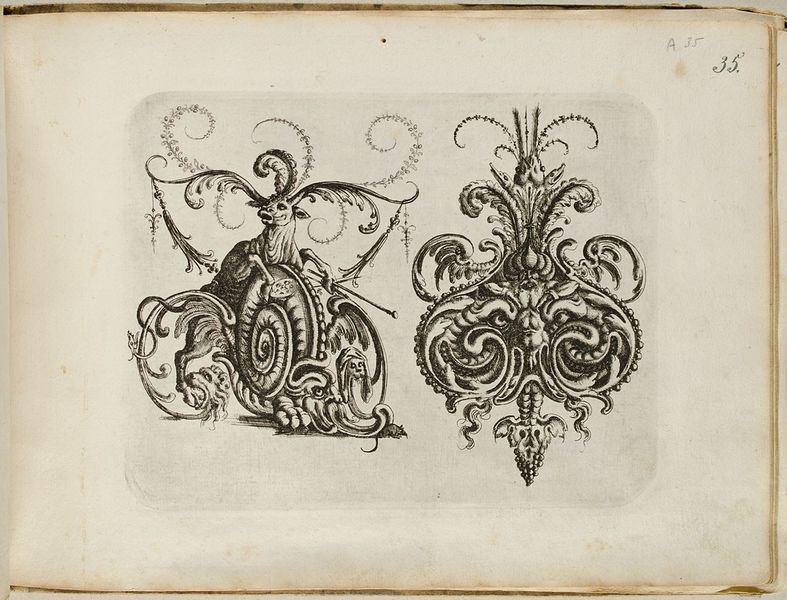
Titel: Zwei groteske Ornamente aus Knorpelwerk, Blatt aus dem 'Neuw Grotteßken Buch'
Künstler: Christoph Jamnitzer
Standort: Hamburg
Institution: Museum für Kunst und Gewerbe Hamburg
Schlagwörter: schmuck, tier, ornament, papier, grafik, graphik, symmetrie, ornamente, fotografie, photographie, maske, druckgraphik, schwarz-weiß, druckgrafik, radierung, stich, seite, gestalten, ranke, fabelwesen, nummerierung, ungeheuer, monster, groteske, wasserzeichen, fabeltier, fabeltiere, zwitterwesen, monstrum, juwelen, knorpelwerk, reproduktionen, druckerzeugnisse, ornamentstich, vorlageblätter